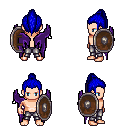
a pixel art fantasy rpg character, male body template, human, light skin, purple wings, metal pants, blue long topknot hairstyle, shield, four views (front, back, left, right), 2x2 character sprite sheet, small pixel art, hard edges, no anti-aliasing